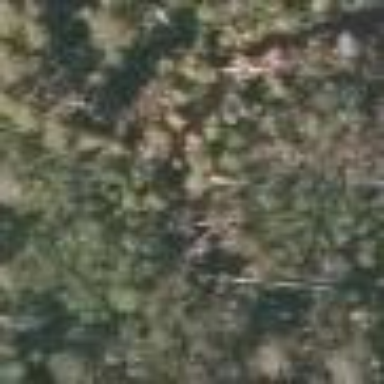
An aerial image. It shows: Woodland consisting mainly of needle-leaved trees.